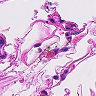
Metastatic tissue present: no